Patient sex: M
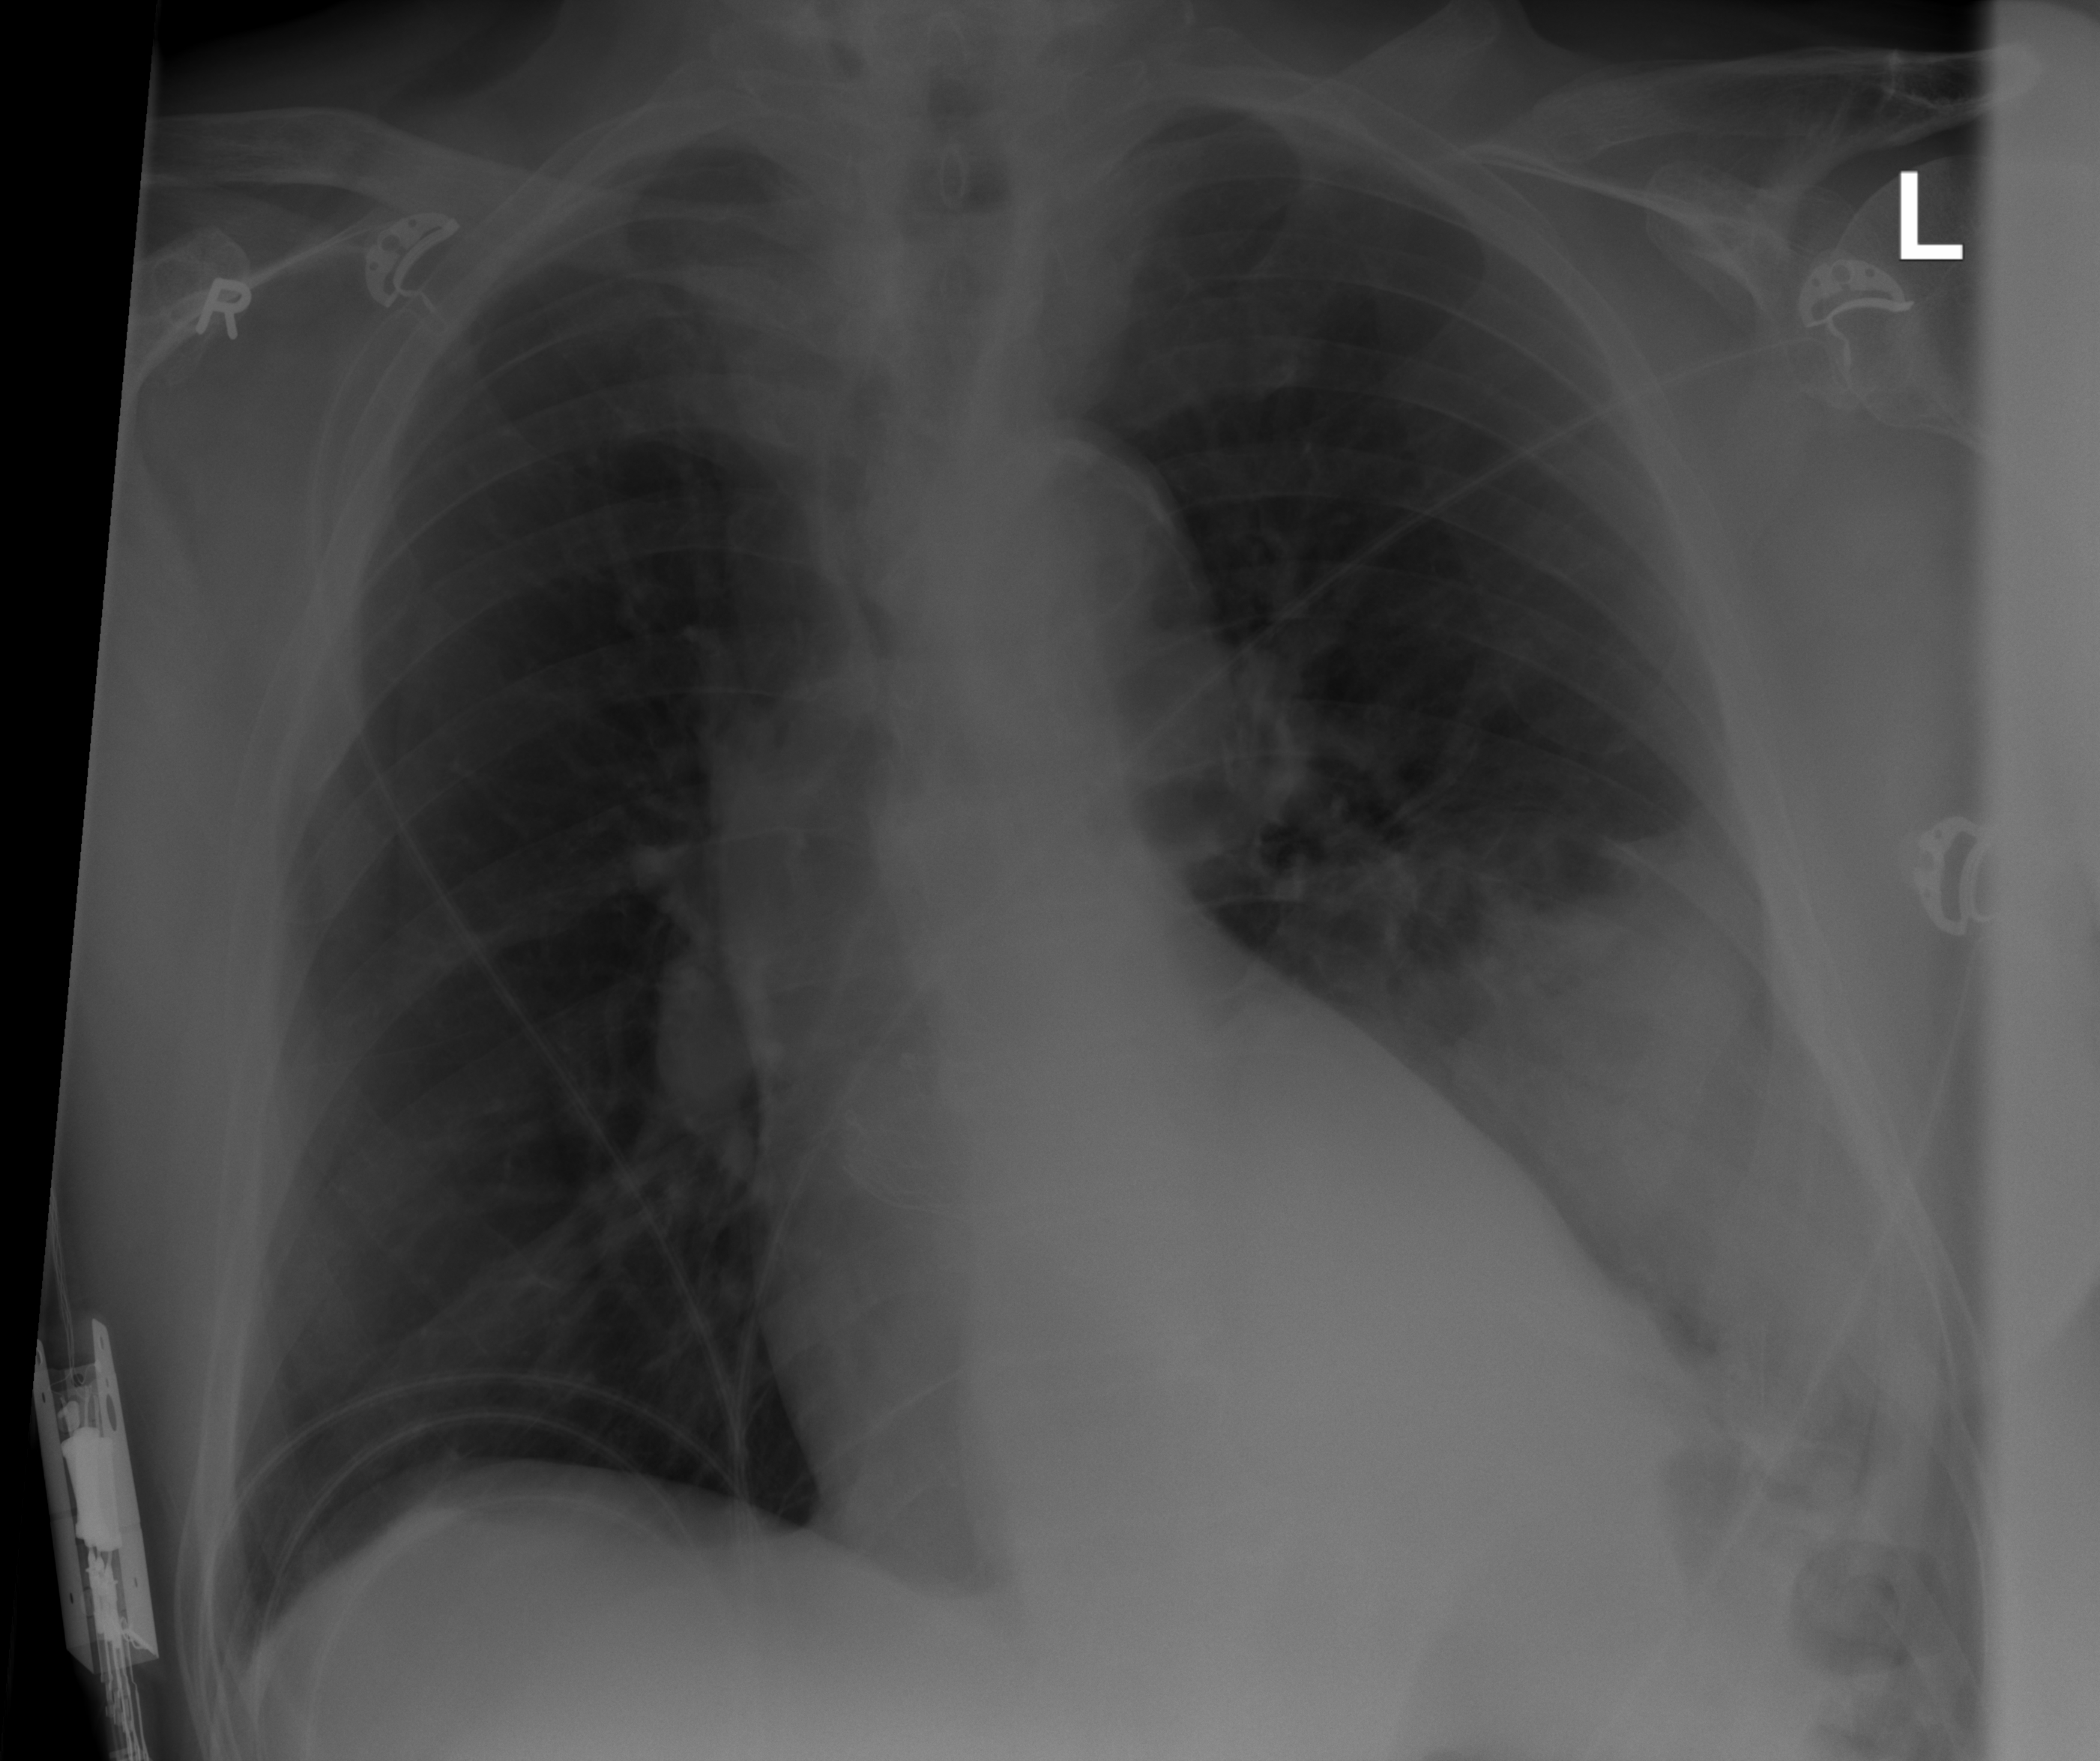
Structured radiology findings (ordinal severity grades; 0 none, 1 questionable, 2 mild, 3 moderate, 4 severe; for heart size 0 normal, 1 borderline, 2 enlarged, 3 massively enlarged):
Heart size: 1
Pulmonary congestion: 0
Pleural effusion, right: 0
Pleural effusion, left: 2
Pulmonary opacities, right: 0
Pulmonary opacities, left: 0
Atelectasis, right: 0
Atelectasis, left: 2